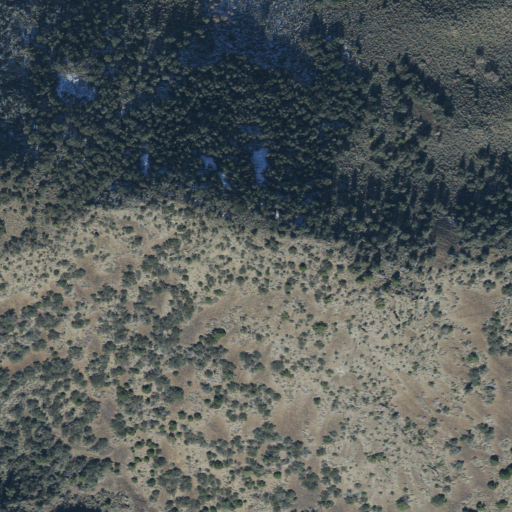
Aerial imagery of mountain in Utah named Sunrise Peak containing evergreen forest and shrub